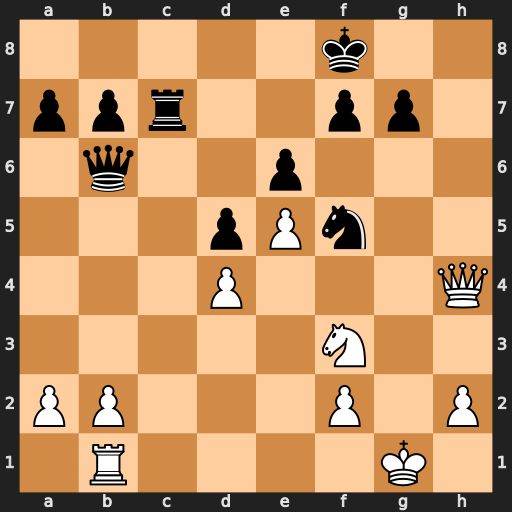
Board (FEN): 5k2/ppr2pp1/1q2p3/3pPn2/3P3Q/5N2/PP3P1P/1R4K1
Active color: w
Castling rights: -
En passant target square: -
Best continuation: Qd8#